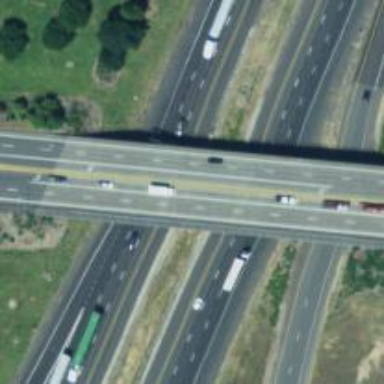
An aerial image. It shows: Primary highway with bridge. The sidewalk is on the left side.